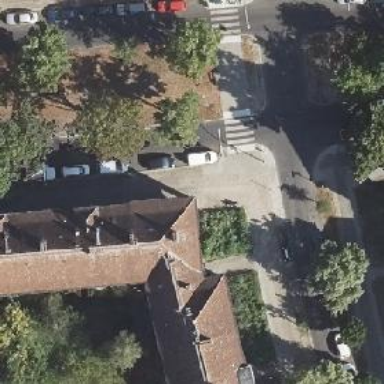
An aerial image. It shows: Hipped-roof building with apartments.